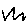
Label: zigzag